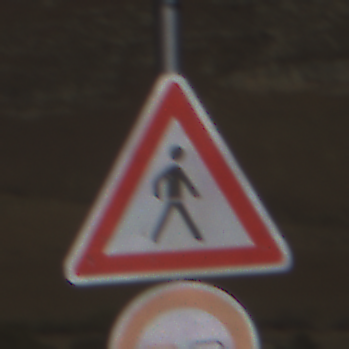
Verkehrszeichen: FussgaengerLinks
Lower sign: Ueberholverbot
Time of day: MorningAfternoon
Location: Outdoor (Nature)
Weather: PartlyCloudy
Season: NotSpecified
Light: Natural